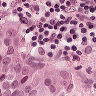
Metastatic tissue present: yes